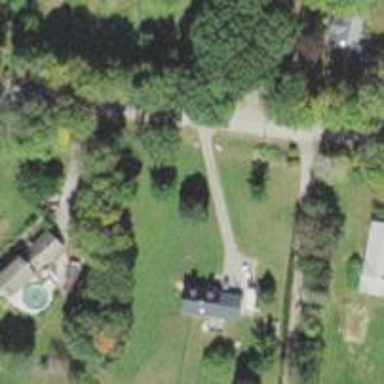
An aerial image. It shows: Residential driveway used as service road.